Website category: book
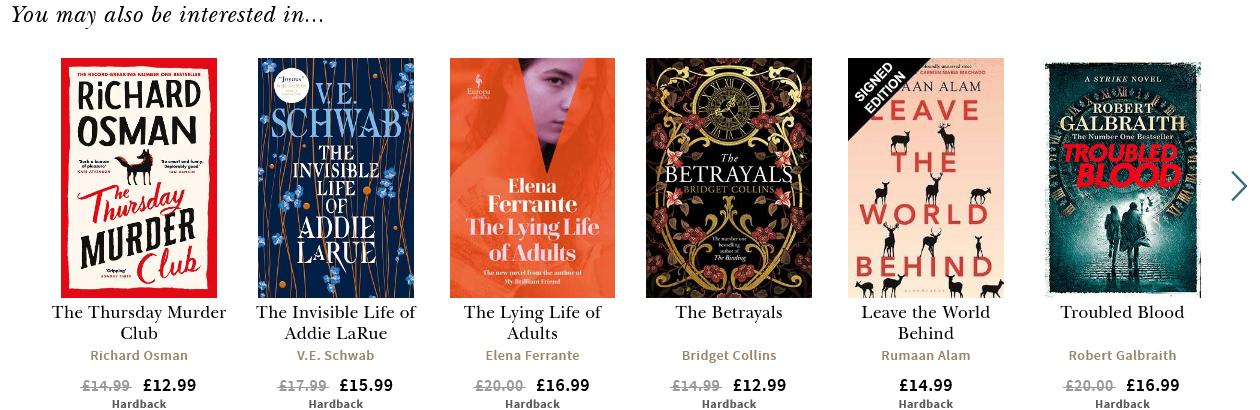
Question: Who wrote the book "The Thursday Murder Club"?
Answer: Richard Osman

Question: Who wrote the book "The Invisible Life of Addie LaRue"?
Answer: V.E. Schwab

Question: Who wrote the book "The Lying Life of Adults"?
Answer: Elena Ferrante

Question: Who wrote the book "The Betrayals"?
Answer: Bridget Collins

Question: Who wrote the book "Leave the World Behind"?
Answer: Rumaan Alam

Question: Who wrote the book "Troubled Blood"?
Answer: Robert Galbraith

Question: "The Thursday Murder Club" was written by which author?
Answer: Richard Osman

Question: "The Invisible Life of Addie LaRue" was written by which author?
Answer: V.E. Schwab

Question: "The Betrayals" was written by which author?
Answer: Bridget Collins

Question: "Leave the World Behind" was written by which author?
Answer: Rumaan Alam

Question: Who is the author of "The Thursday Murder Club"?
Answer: Richard Osman

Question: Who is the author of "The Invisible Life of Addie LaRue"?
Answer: V.E. Schwab

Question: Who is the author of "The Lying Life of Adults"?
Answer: Elena Ferrante

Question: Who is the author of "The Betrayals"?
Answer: Bridget Collins

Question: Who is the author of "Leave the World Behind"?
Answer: Rumaan Alam

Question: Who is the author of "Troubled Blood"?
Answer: Robert Galbraith

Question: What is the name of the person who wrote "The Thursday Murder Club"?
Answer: Richard Osman

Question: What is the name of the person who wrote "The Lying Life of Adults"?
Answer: Elena Ferrante

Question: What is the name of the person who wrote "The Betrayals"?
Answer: Bridget Collins

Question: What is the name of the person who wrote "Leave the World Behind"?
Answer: Rumaan Alam

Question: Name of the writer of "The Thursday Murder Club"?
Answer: Richard Osman

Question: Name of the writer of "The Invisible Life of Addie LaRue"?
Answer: V.E. Schwab

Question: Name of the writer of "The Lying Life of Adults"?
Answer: Elena Ferrante

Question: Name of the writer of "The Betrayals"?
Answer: Bridget Collins

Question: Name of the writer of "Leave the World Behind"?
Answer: Rumaan Alam

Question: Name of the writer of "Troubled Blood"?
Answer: Robert Galbraith

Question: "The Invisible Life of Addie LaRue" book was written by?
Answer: V.E. Schwab

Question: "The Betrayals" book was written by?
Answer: Bridget Collins

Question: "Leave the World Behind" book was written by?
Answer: Rumaan Alam

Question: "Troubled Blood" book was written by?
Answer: Robert Galbraith

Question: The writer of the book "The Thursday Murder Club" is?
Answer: Richard Osman

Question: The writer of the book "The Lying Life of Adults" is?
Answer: Elena Ferrante

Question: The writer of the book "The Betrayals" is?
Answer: Bridget Collins

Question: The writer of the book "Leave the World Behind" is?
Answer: Rumaan Alam

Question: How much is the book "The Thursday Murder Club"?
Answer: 12.99

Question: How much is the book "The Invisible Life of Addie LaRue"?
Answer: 15.99

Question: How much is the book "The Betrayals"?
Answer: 12.99

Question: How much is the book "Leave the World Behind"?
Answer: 14.99

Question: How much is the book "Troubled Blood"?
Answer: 16.99

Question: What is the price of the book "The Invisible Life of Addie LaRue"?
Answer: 15.99

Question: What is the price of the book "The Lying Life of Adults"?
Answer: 16.99

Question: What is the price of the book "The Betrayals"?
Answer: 12.99

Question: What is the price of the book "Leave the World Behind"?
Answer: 14.99

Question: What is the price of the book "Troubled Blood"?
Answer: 16.99

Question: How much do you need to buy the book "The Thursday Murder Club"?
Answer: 12.99

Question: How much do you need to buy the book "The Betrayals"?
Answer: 12.99

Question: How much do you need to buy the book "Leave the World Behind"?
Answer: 14.99

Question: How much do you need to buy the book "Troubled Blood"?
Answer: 16.99

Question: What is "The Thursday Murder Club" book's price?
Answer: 12.99

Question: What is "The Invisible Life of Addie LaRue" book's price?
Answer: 15.99

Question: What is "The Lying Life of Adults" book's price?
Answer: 16.99

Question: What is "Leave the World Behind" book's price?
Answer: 14.99

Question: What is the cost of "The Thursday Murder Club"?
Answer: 12.99

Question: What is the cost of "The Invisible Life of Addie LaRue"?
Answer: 15.99

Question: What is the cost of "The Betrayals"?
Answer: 12.99

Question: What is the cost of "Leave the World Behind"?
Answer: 14.99

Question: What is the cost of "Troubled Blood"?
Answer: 16.99

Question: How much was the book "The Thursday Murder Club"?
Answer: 12.99

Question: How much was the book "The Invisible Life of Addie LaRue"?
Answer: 15.99

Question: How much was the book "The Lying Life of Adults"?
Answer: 16.99

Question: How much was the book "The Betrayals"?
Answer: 12.99

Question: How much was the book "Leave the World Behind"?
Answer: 14.99

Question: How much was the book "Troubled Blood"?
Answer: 16.99

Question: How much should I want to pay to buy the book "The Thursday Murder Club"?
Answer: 12.99